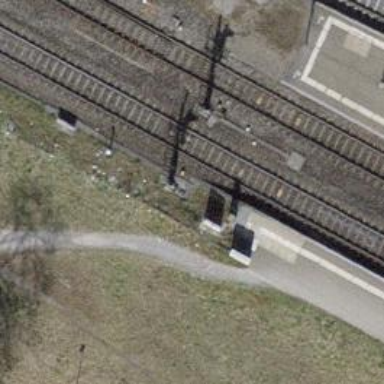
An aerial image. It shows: Railway signal.